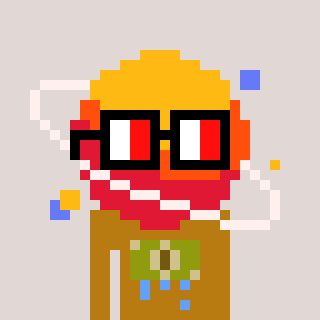
a pixel art character with square glasses with black frames and red eyes, a saturn-shaped head and a gold-colored body on a warm background